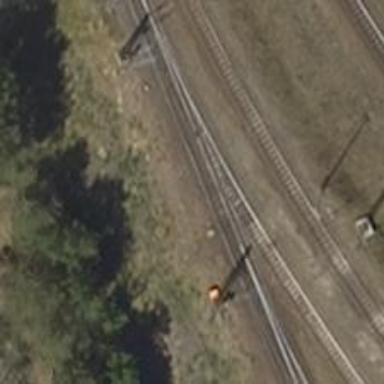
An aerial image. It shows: Railway switch.